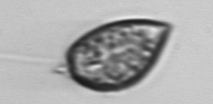
Label: Prorocentrum_micans